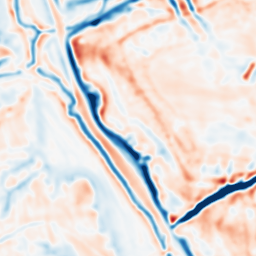
Category: multiscale
Decomposition family: dog_multiscale
Decomposition parameters: sigma_ratio: 1.4
n_scales: 3
base_sigma: 2
Upsampling method: quartic
Upsampling parameters: scale: 4
Upsampling scale: 4